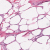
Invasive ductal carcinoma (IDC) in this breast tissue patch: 0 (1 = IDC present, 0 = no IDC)